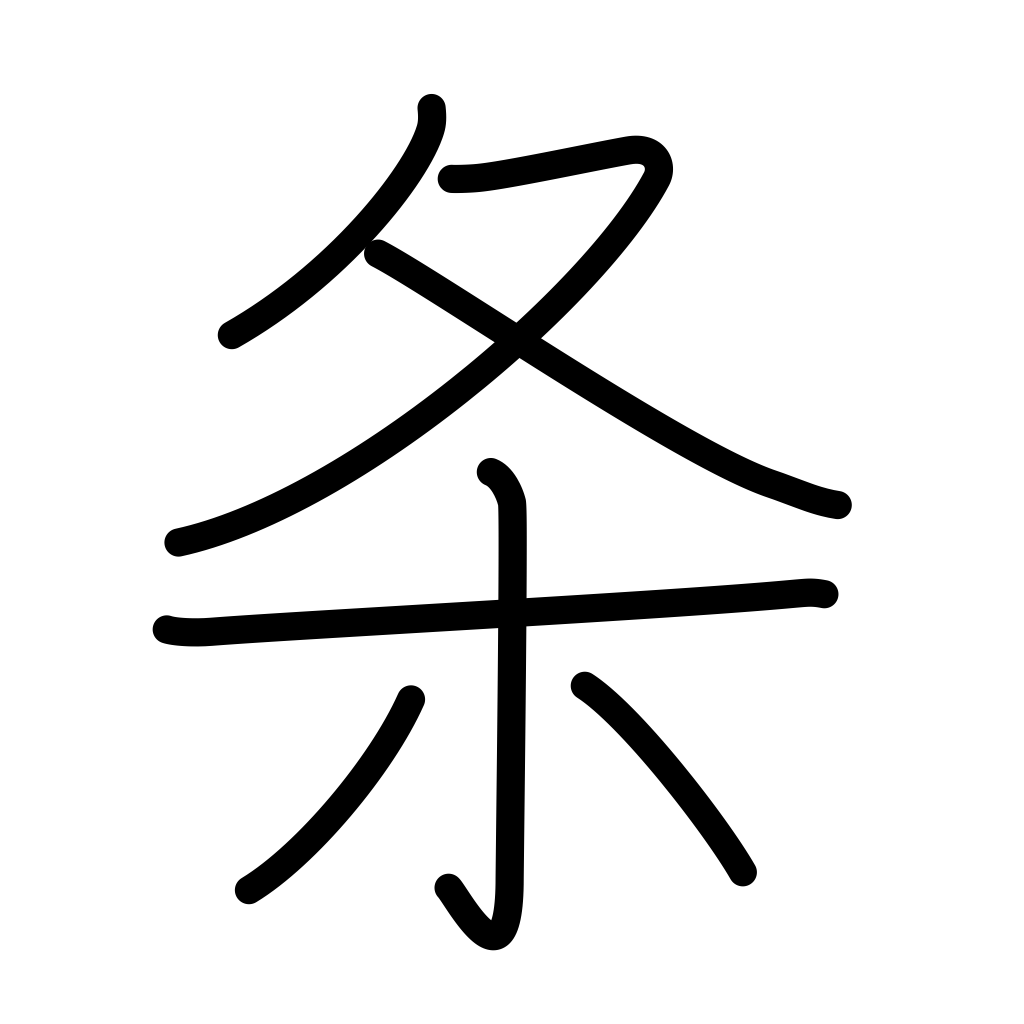
Meaning: article, clause, counter for articles, clauses, paragraphs, etc., twig, item, stripe, streak